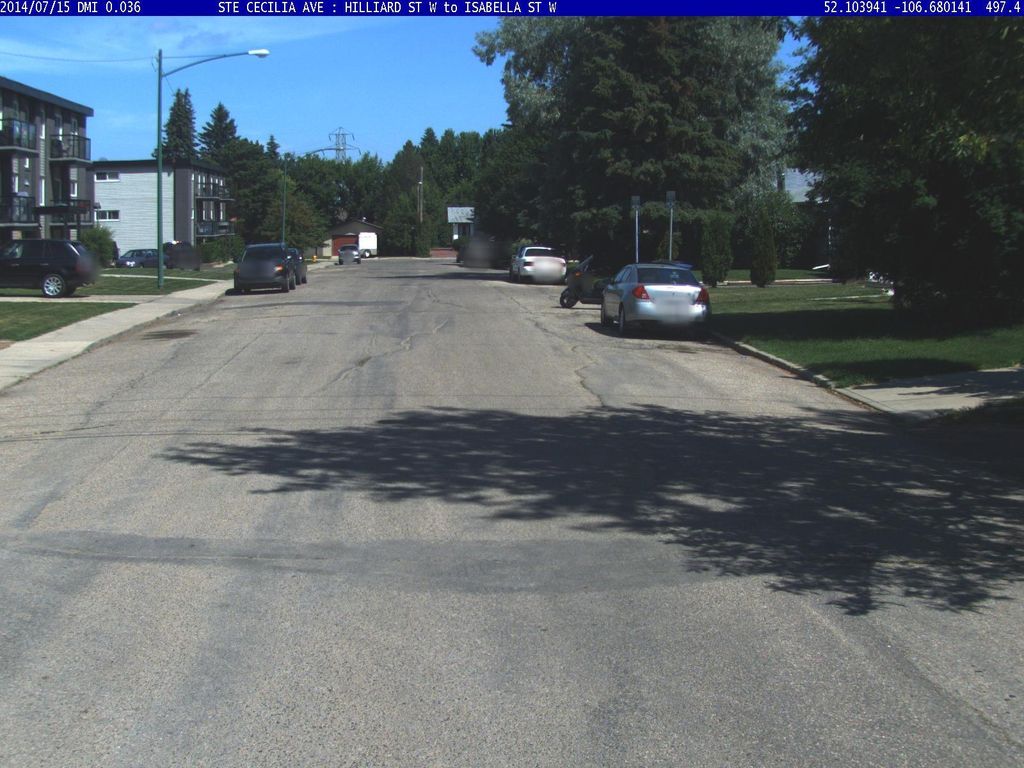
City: saskatoon